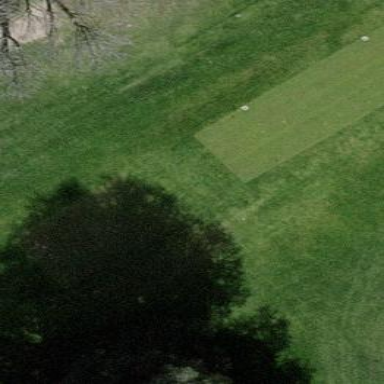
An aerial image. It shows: Grassy area designated as golf tee.